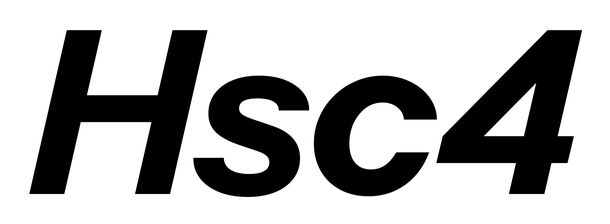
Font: InstrumentSans-Italic_Bold_Italic